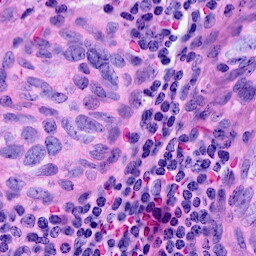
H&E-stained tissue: Breast